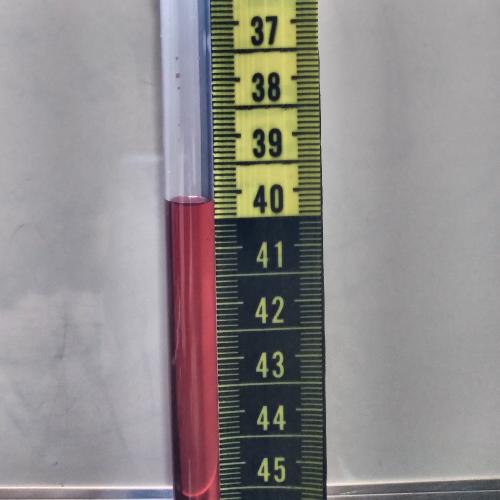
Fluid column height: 40.2 cm